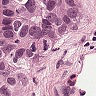
Metastatic tissue present: yes